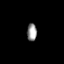
Tissue: prostate
Cell type: Fibroblasts
Senescence score: 0.7285
Nuclear area (px): 167
Mean DAPI intensity: 151.557